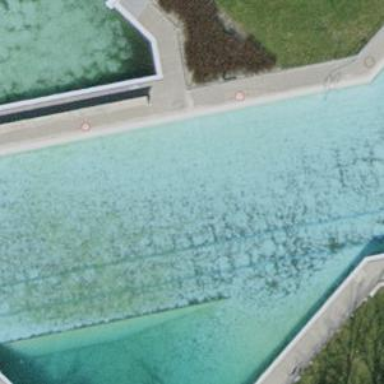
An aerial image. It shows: Outdoor swimming pool area for leisure and sports.